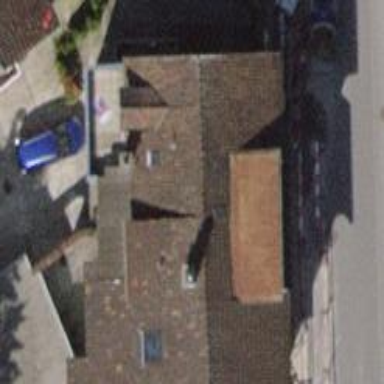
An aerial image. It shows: Restaurant.